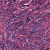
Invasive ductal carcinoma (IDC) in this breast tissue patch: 1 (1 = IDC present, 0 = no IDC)